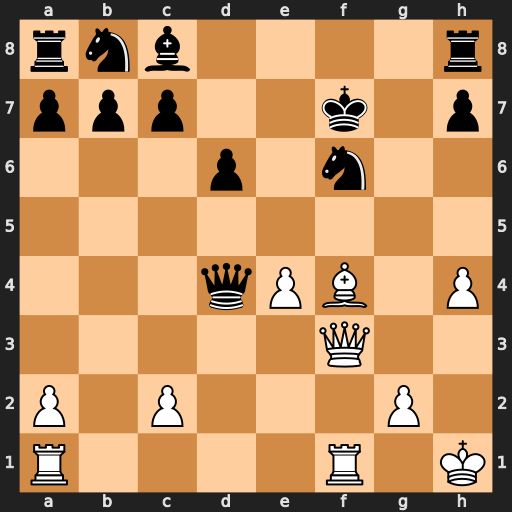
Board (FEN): rnb4r/ppp2k1p/3p1n2/8/3qPB1P/5Q2/P1P3P1/R4R1K
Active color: w
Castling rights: -
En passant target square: -
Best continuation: Bg5 Nd7 e5 Qxe5 Rae1 Qxe1 Rxe1